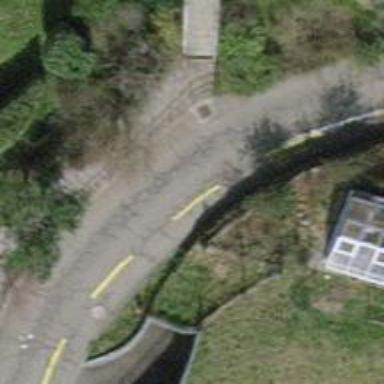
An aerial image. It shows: Residential road with opposite lane cycleway. No sidewalk is present on this road.